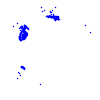
Particle: electron